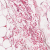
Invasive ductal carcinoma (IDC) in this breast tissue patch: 0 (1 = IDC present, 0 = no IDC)